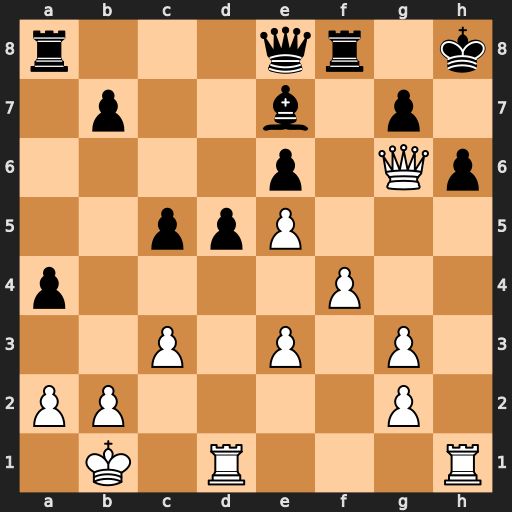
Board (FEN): r3qr1k/1p2b1p1/4p1Qp/2ppP3/p4P2/2P1P1P1/PP4P1/1K1R3R
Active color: w
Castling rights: -
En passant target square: -
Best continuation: Rxh6+ gxh6 Qxh6+ Kg8 Rh1